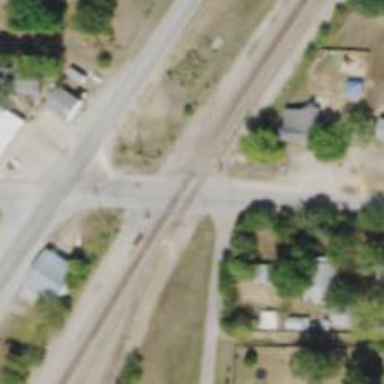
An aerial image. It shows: Level crossing along the railway.